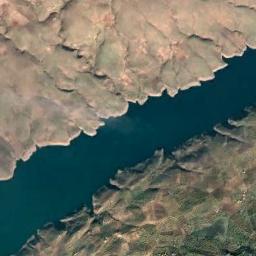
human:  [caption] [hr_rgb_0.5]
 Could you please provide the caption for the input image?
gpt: An approximately straight cyan-blue river with green and taupe on both sides .

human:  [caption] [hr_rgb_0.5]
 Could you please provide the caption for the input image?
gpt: The deep blue river goes through the mountainous area .

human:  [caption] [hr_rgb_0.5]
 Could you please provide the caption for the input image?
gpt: The land around the river is uneven .

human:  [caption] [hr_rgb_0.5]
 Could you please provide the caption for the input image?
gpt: The river goes through bare land and green grass .

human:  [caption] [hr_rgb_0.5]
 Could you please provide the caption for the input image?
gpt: There are some green meadows and bare land around the river .